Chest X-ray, AP view. Patient: 64 years old, sex M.
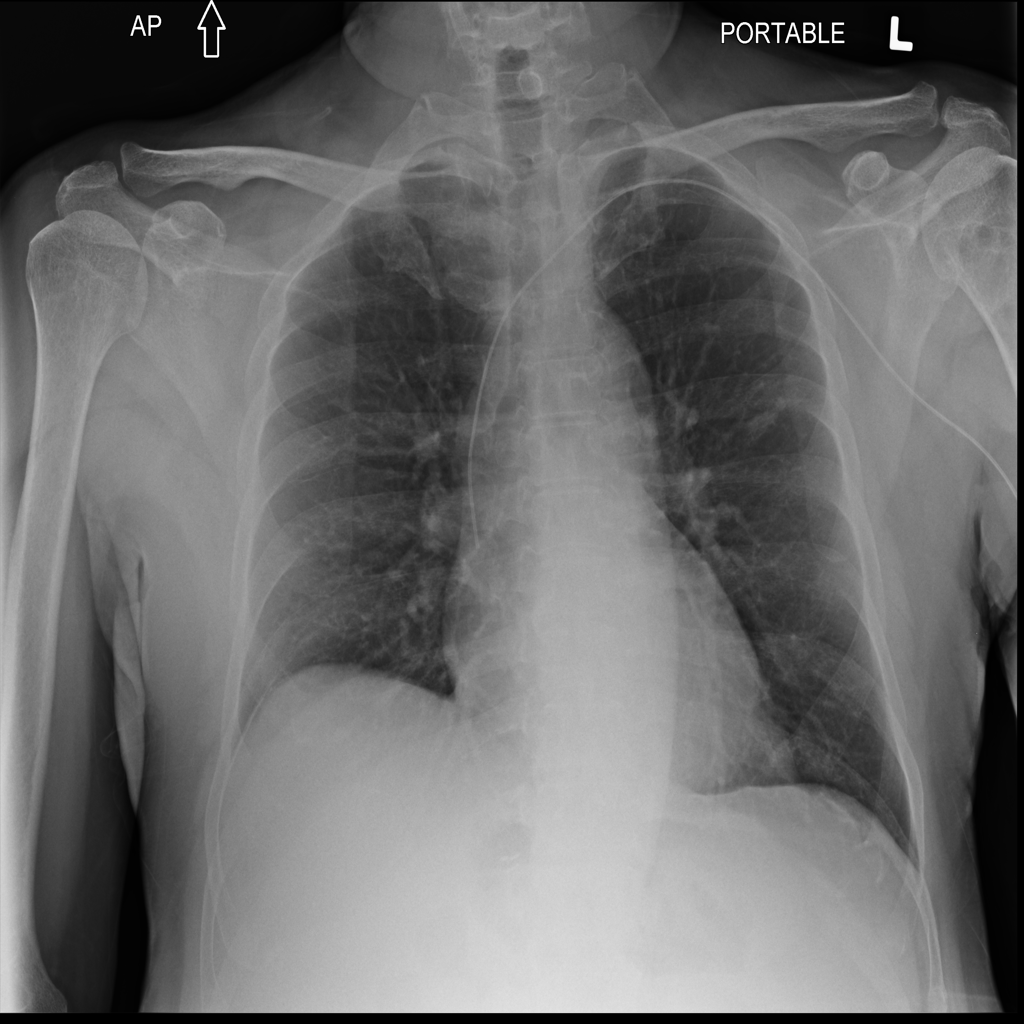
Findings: Nodule